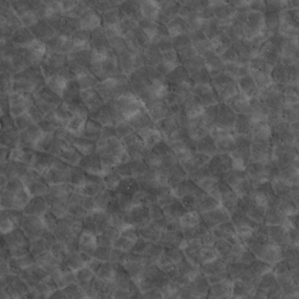
Label: non_frost